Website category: restaurant
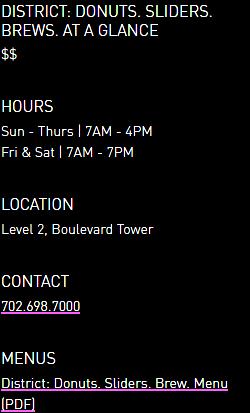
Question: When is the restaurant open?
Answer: Sun - Thurs | 7AM - 4PM Fri & Sat | 7AM - 7PM

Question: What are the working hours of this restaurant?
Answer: Sun - Thurs | 7AM - 4PM Fri & Sat | 7AM - 7PM

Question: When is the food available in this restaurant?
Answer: Sun - Thurs | 7AM - 4PM Fri & Sat | 7AM - 7PM

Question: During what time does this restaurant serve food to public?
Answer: Sun - Thurs | 7AM - 4PM Fri & Sat | 7AM - 7PM

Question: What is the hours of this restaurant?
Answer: Sun - Thurs | 7AM - 4PM Fri & Sat | 7AM - 7PM

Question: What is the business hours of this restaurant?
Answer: Sun - Thurs | 7AM - 4PM Fri & Sat | 7AM - 7PM

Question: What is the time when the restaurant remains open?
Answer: Sun - Thurs | 7AM - 4PM Fri & Sat | 7AM - 7PM

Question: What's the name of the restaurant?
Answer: District: Donuts. Sliders. Brews. at a glance

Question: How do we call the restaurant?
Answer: District: Donuts. Sliders. Brews. at a glance

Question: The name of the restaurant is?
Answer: District: Donuts. Sliders. Brews. at a glance

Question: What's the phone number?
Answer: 702.698.7000

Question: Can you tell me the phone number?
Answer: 702.698.7000

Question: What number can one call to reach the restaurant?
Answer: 702.698.7000

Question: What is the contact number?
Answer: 702.698.7000

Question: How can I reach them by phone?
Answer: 702.698.7000

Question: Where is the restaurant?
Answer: Level 2, Boulevard Tower

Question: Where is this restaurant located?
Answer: Level 2, Boulevard Tower

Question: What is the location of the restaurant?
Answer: Level 2, Boulevard Tower

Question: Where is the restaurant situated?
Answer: Level 2, Boulevard Tower

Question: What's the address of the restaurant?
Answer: Level 2, Boulevard Tower

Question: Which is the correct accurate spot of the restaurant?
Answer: Level 2, Boulevard Tower

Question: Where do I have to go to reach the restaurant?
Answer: Level 2, Boulevard Tower